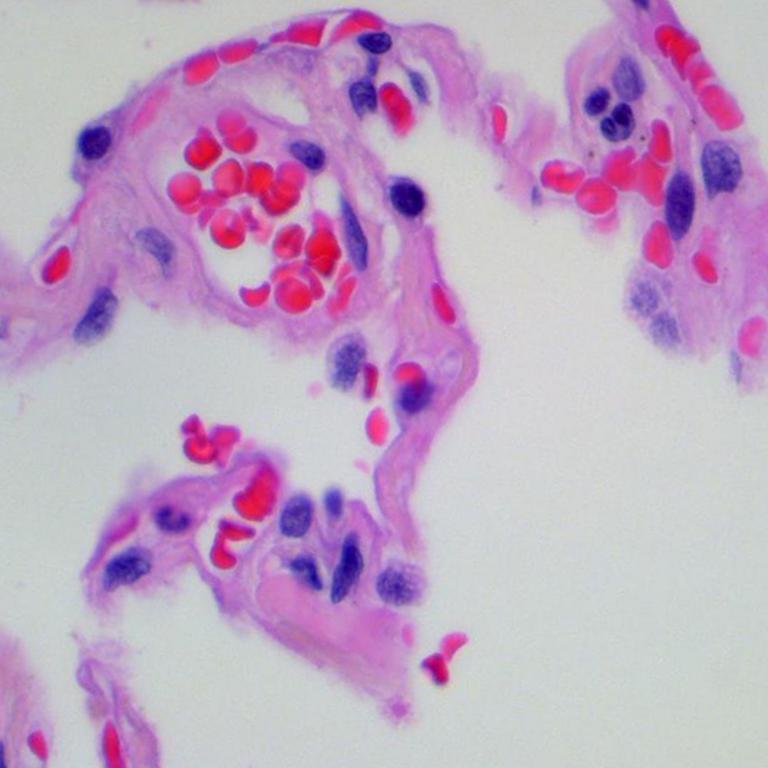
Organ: lung
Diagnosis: benign